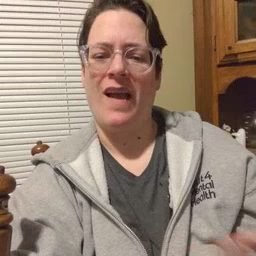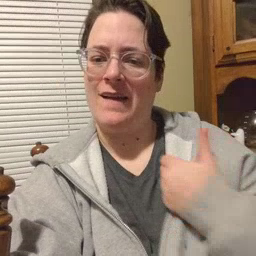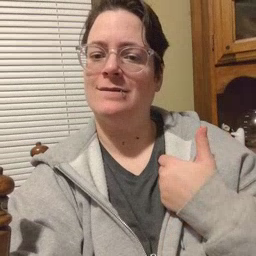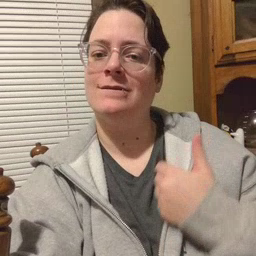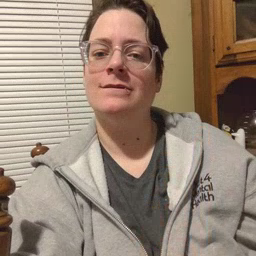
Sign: have